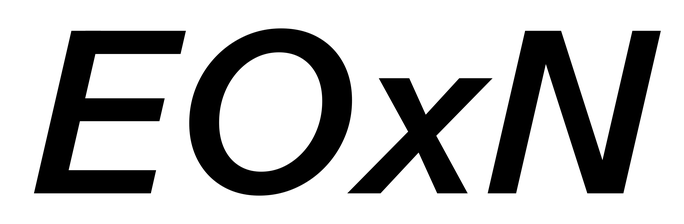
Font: InstrumentSans-Italic_SemiBold_Italic